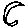
Label: moon